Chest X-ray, PA view. Patient: 28 years old, sex M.
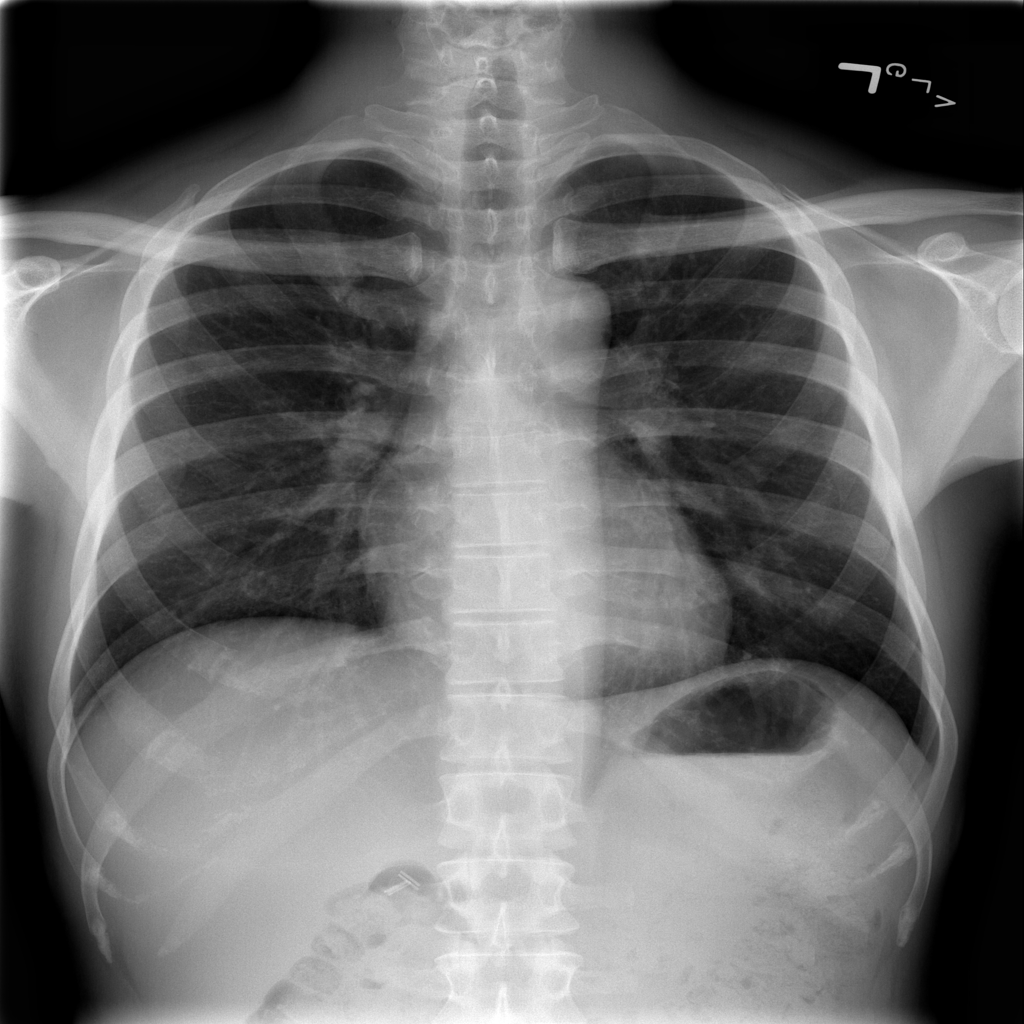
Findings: No Finding